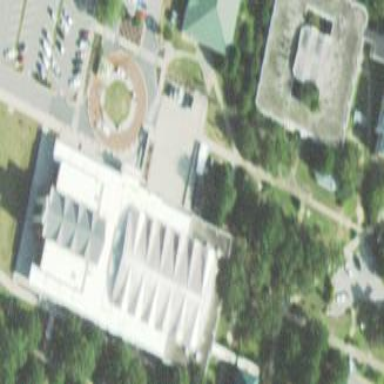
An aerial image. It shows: Educational institution office building.